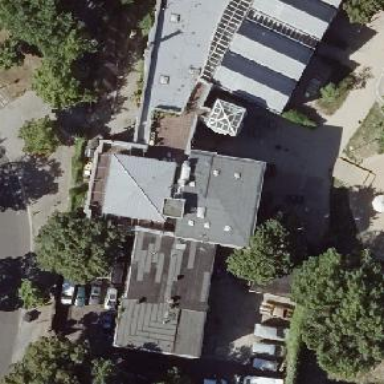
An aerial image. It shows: School building.